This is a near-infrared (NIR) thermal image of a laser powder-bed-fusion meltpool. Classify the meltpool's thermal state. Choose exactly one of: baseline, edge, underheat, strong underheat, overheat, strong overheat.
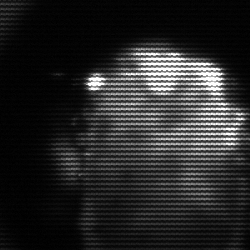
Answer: baseline